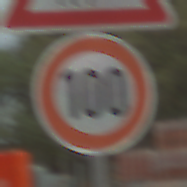
Verkehrszeichen: Geschwindigkeit100
Zusatzzeichen oben: ReiterLinks
Umgebung: Outdoor, Suburban
Tageszeit: MorningAfternoon
Wetter: PartlyCloudy
Licht: Natural
Jahreszeit: NotSpecified
Kontrast: LowContrast